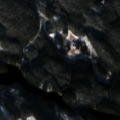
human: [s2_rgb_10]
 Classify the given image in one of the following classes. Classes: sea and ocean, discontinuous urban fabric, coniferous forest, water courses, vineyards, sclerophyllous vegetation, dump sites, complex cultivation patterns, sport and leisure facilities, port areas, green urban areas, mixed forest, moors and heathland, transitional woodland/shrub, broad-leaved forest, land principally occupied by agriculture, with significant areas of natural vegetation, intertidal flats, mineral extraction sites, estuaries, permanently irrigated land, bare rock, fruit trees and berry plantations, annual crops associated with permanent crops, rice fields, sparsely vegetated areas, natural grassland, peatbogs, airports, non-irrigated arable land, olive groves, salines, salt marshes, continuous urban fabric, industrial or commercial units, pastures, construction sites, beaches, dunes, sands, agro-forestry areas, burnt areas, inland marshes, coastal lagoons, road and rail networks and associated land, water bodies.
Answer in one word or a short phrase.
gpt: coniferous forest, mixed forest, water bodies